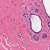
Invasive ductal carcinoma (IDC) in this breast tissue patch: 0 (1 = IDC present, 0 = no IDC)